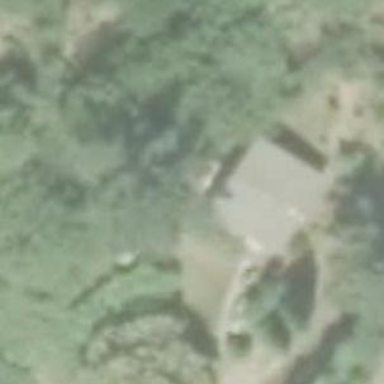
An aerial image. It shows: Simple house.